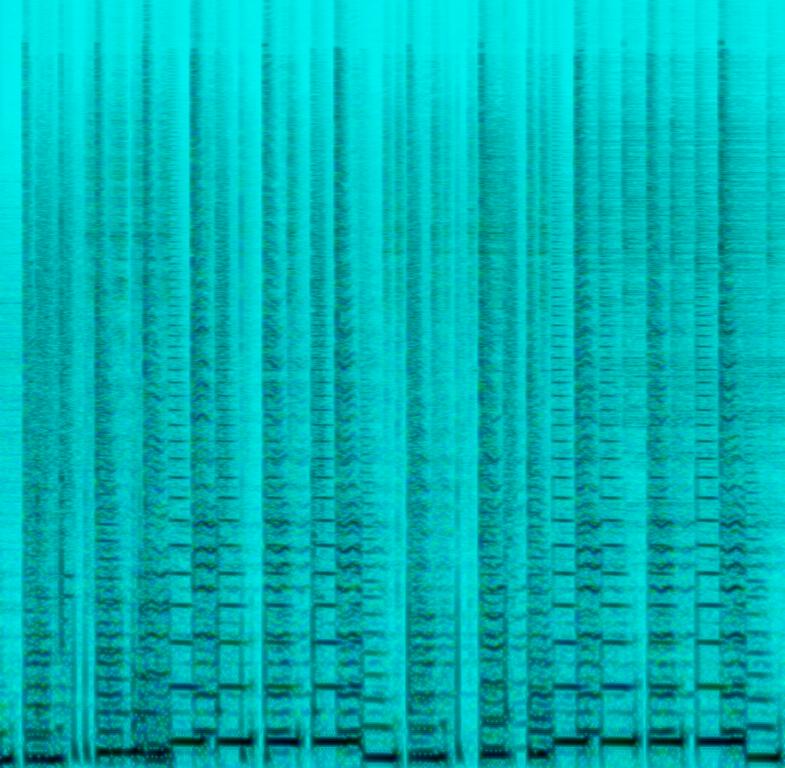
The low quality recording features a loud, gliding synth bass, muffled snare and kick hits, tinny hi hats and shimmering ride cymbals. There is a busy line sound effect and its rhythm is offbeat relative to the song. It sounds generic - like a song from a video game.